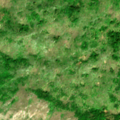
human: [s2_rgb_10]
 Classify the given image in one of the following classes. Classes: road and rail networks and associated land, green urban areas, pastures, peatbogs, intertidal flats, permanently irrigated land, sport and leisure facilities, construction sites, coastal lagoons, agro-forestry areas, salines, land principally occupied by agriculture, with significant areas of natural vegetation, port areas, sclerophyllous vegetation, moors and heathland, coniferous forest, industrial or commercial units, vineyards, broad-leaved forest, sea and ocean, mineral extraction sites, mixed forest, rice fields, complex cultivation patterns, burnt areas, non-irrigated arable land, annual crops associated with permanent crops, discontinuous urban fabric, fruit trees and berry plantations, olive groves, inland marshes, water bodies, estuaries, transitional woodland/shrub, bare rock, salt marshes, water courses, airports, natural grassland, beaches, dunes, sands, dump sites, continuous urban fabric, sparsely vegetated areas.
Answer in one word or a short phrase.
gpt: broad-leaved forest, natural grassland, transitional woodland/shrub